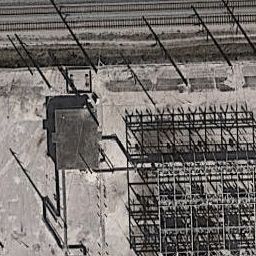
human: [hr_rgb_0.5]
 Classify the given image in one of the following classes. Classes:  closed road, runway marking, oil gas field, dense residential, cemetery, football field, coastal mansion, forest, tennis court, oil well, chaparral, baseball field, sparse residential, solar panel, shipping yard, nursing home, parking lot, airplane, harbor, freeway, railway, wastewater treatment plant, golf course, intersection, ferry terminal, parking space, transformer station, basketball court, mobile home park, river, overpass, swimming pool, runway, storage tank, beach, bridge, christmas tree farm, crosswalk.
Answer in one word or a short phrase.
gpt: transformer station